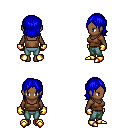
a pixel art fantasy rpg character, female body template, human, dark skin, brown pirate shirt, teal pants, blue long bangs hairstyle, gold gloves, gold boots, four views (front, back, left, right), 2x2 character sprite sheet, small pixel art, hard edges, no anti-aliasing